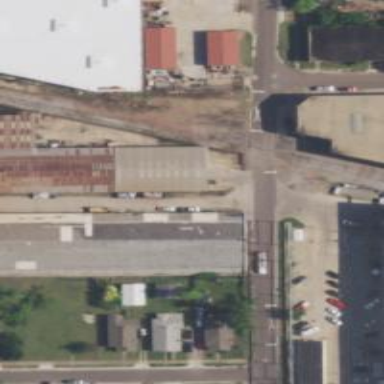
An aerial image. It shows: Rail spur service.